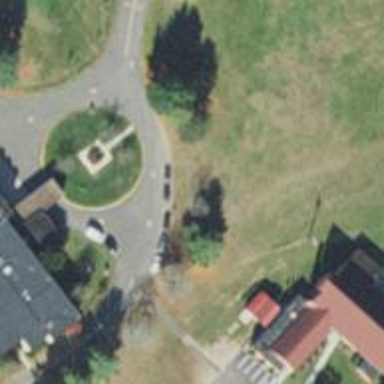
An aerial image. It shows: Driveway leading to roundabout.